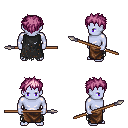
a pixel art fantasy rpg character, male body template, dark elf, purple skin, black tattered cape, robe skirt, pink bedhead hairstyle, spear, four views (front, back, left, right), 2x2 character sprite sheet, small pixel art, hard edges, no anti-aliasing